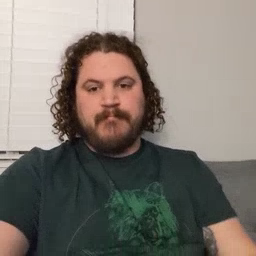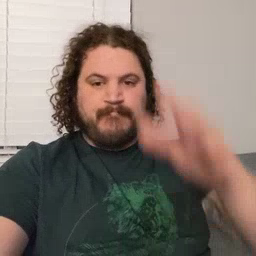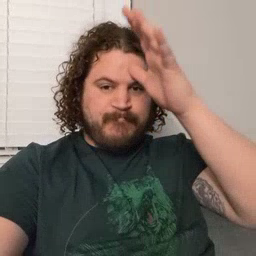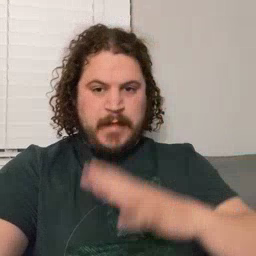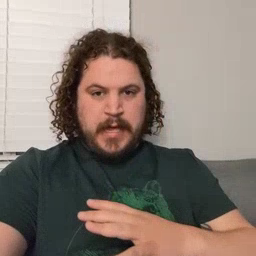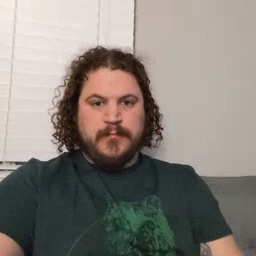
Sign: man